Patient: sex F, age 54
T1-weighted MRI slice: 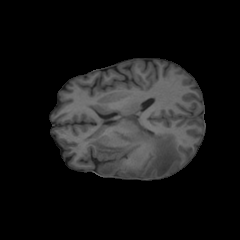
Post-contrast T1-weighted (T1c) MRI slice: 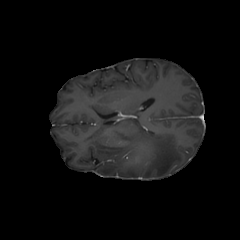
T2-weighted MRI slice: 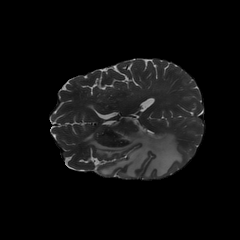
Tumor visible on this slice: yes
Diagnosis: Glioblastoma, IDH-wildtype
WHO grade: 4